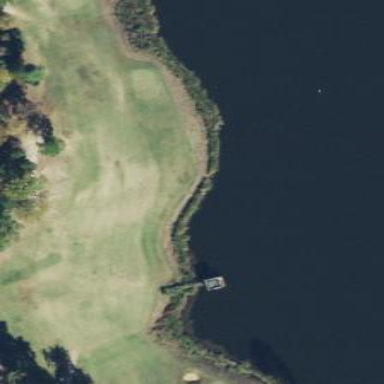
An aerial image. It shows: Area of rough grass used for golf.